Interaction volume radius: 10 \u00c5
Interaction volume height: 35 \u00c5
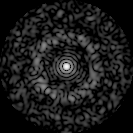
Disorder parameter: 0.8282